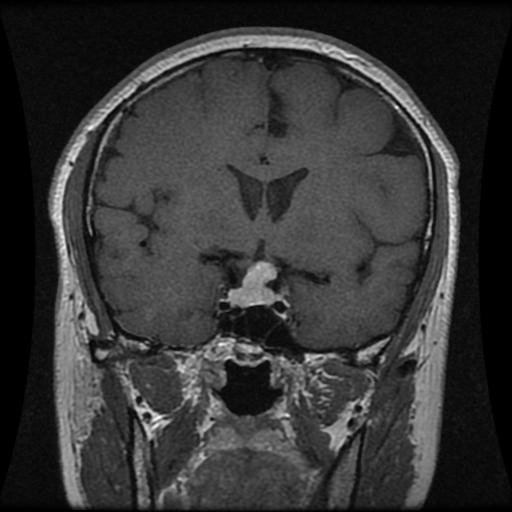
Label: pituitary